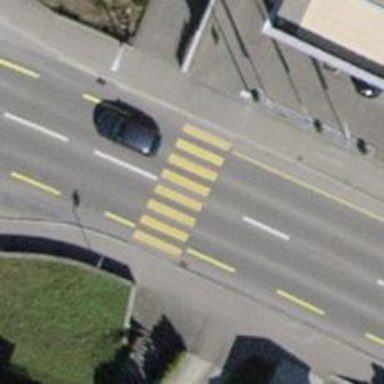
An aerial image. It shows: Advisory cycle lane on primary road with asphalt surface.